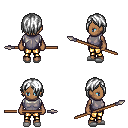
a pixel art fantasy rpg character, female body template, human, dark skin, steel chest armor, gold greaves, white bangs hairstyle, white slippers, spear, four views (front, back, left, right), 2x2 character sprite sheet, small pixel art, hard edges, no anti-aliasing